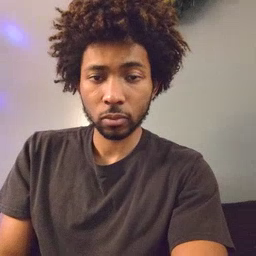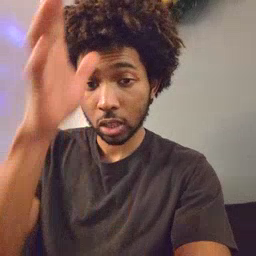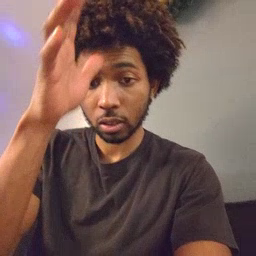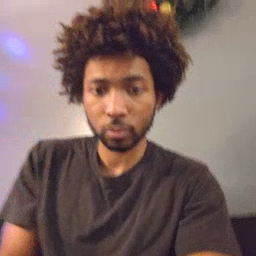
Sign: dad